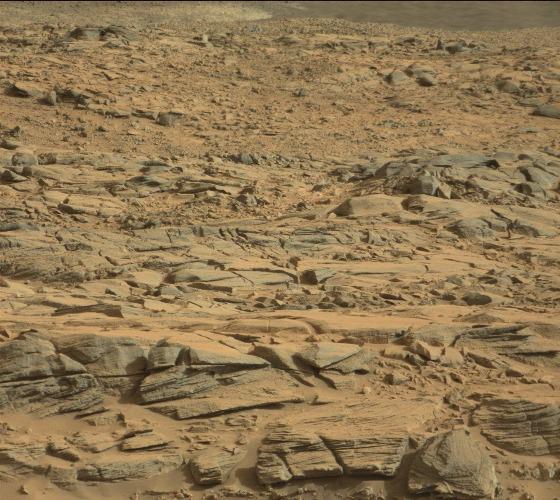
Terrain classes present: Bedrock, Gravel / Sand / Soil